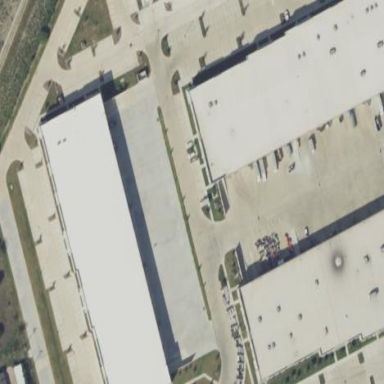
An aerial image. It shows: Industrial building.